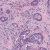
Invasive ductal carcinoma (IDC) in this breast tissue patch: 1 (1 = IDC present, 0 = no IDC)